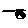
Label: fish